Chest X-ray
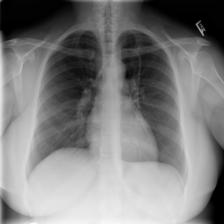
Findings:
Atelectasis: negative
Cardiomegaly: negative
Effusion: negative
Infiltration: negative
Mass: negative
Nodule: negative
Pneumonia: negative
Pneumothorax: negative
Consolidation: negative
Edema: negative
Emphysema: negative
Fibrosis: negative
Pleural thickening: negative
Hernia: negative